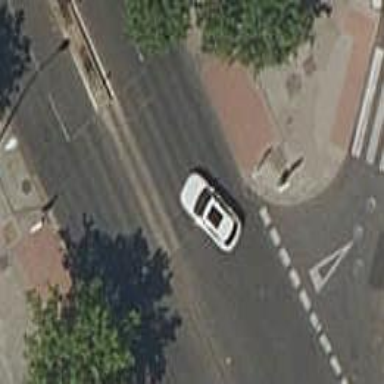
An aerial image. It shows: Uncontrolled crossing with hump for traffic calming.